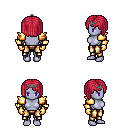
a pixel art fantasy rpg character, female body template, dark elf, purple skin, gold arm armor, gold greaves, ruby red pageboy hairstyle, iron tiara, gold gloves, four views (front, back, left, right), 2x2 character sprite sheet, small pixel art, hard edges, no anti-aliasing